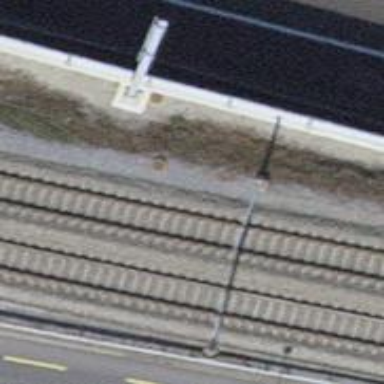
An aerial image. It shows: Railway milestone.